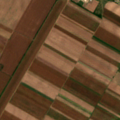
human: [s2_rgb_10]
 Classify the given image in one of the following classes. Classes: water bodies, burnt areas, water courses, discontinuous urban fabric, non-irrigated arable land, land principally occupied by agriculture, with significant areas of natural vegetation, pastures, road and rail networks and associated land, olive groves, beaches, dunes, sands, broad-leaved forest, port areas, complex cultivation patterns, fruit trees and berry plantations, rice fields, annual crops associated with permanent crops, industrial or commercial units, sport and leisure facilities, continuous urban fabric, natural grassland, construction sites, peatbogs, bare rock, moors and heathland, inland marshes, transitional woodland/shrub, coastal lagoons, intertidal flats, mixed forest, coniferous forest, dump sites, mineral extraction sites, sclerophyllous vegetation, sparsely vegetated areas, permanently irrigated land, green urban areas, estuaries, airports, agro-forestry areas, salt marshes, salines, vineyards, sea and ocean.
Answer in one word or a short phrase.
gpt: non-irrigated arable land, pastures